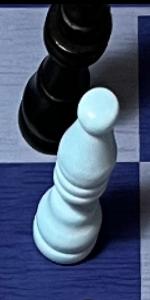
Label: Bishop_White